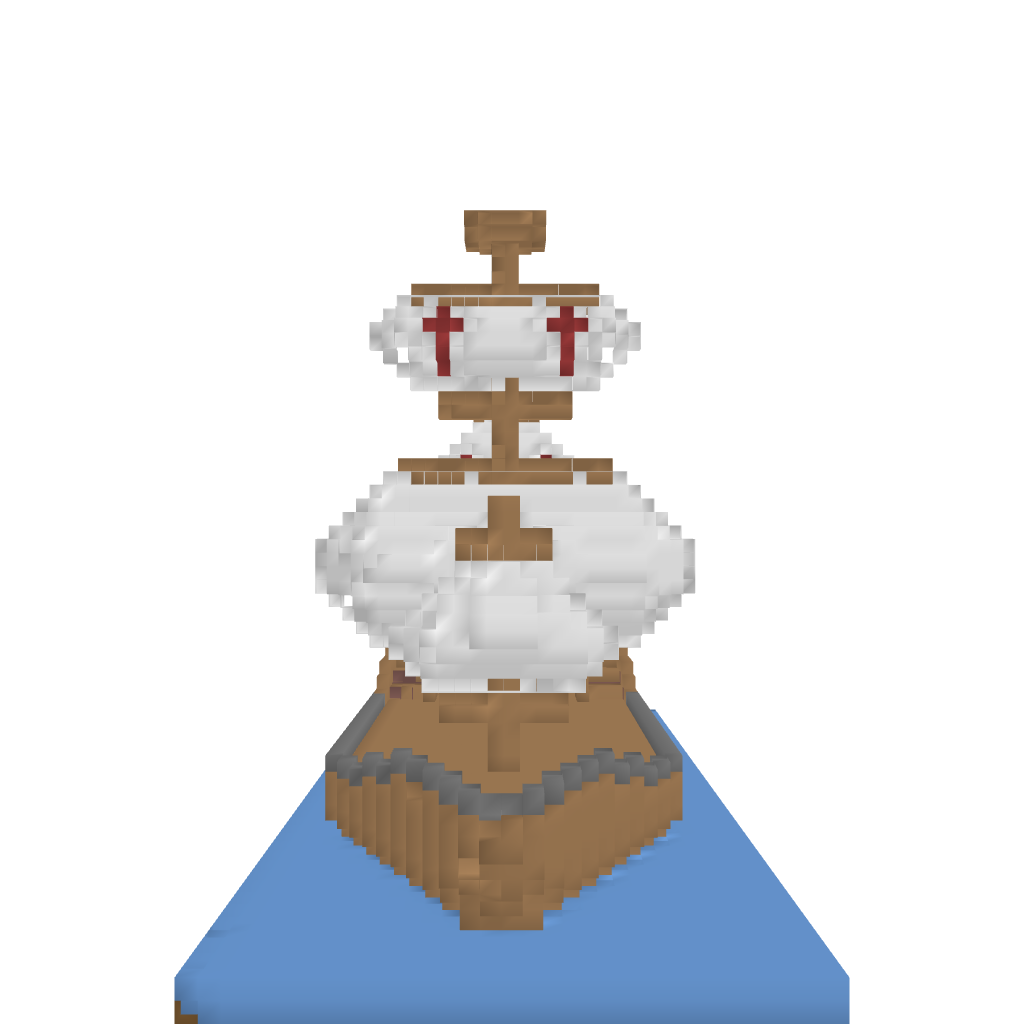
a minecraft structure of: The ship of the Templars high quality